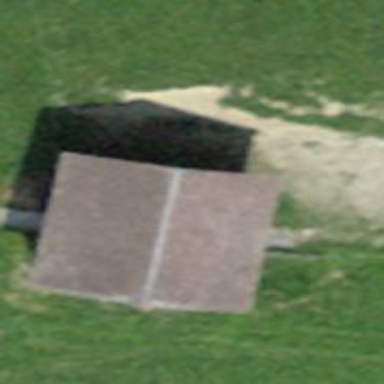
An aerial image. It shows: Farm auxiliary building.